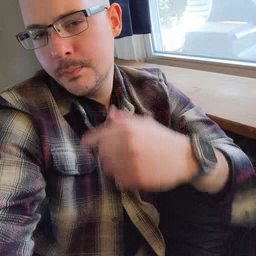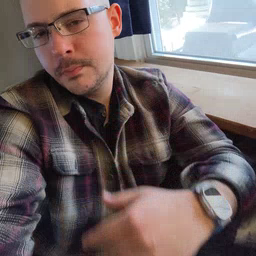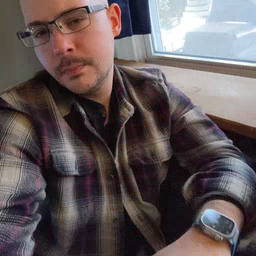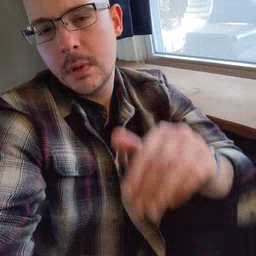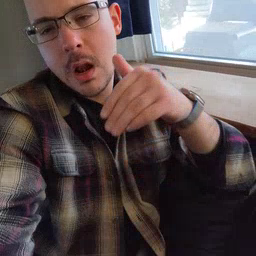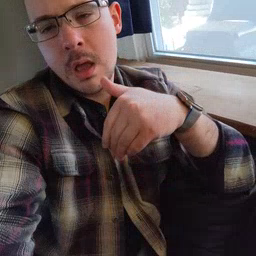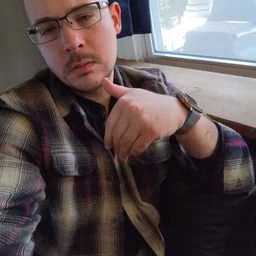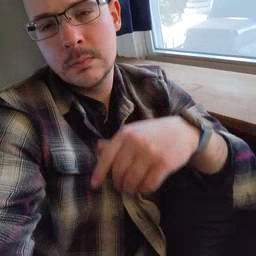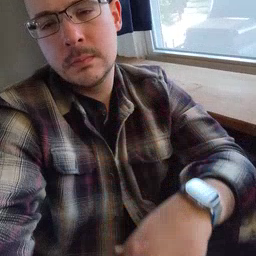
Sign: night